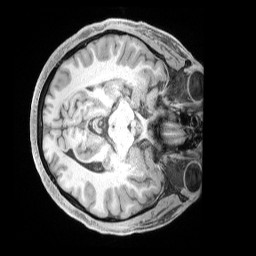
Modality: T1w
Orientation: axial
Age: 35
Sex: male
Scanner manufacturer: siemens
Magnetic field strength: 3 T
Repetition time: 2 s
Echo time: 0.00211 s